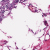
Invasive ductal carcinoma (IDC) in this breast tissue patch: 0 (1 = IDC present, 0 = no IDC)